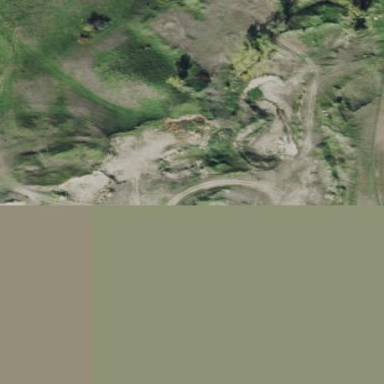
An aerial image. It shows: Quarry area.